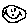
Label: smiley face